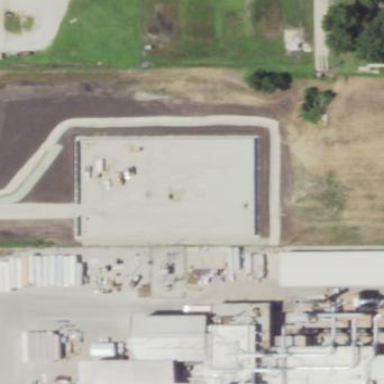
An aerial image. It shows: Industrial power substation.